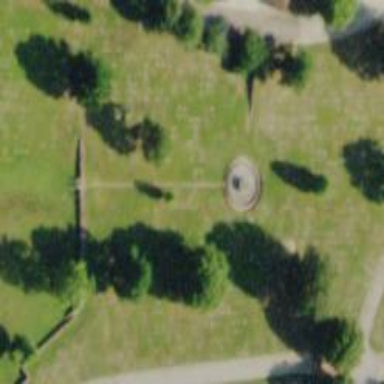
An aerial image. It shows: Sector in the cemetery.